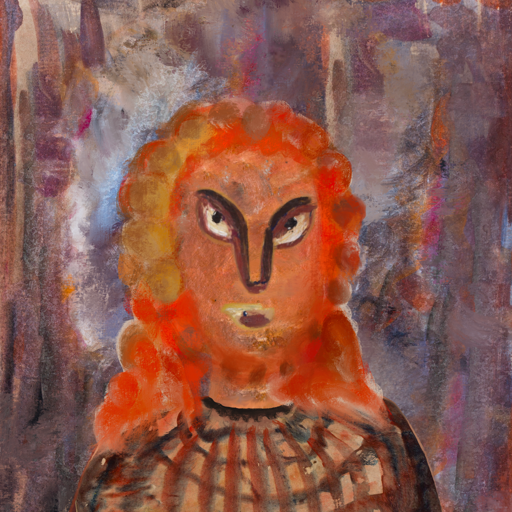
Background: Hypocrite, Head And Neck Front: Boggyland, Face Front: After_Raid, Bust: Orphan, Hair Front: Rupkatha, Head Accessory: Blank, Second Necklace: Blank, Necklace: Blank, Baby: Blank